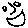
Label: smiley face